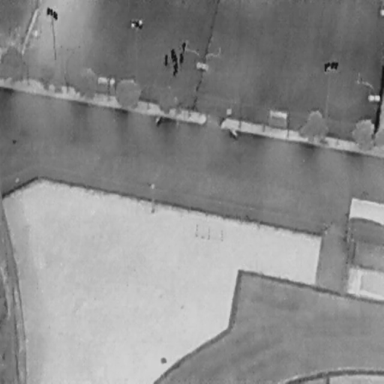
There are six People in the infrared image.